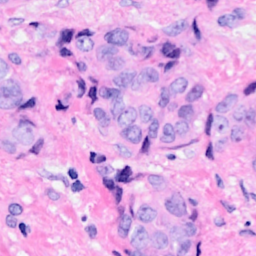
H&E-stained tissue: Breast